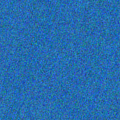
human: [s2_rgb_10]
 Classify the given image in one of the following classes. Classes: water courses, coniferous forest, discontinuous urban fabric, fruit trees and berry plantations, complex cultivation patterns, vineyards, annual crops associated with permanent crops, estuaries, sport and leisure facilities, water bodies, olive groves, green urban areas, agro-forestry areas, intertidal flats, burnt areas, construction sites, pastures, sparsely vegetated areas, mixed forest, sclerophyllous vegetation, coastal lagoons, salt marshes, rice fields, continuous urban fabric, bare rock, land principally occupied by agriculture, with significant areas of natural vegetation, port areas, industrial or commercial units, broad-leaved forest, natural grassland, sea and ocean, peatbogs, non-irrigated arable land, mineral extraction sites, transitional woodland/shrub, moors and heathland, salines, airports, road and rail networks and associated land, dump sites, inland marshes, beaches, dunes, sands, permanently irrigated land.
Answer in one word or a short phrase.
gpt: sea and ocean